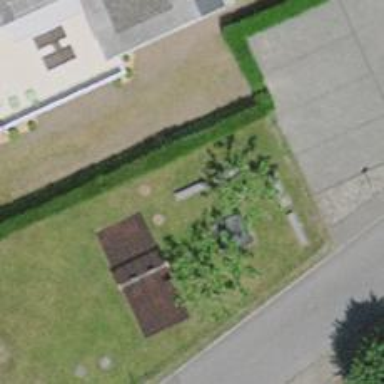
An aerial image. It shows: Concrete bench.